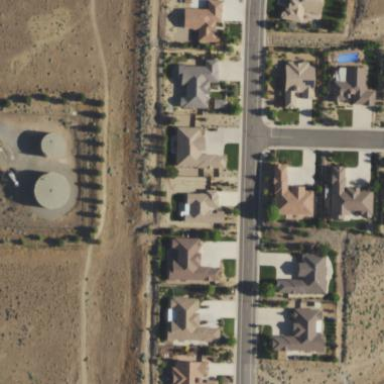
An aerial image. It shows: This residential area consists of single-family homes.